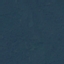
Label: Forest